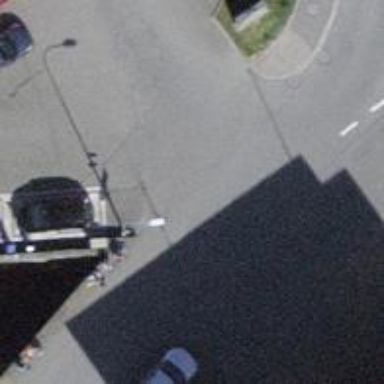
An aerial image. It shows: Surveillance object is present in the image.